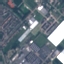
Land use / land cover class: Industrial